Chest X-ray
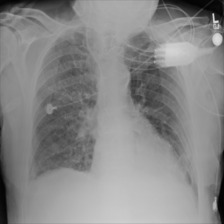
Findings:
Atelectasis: negative
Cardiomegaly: negative
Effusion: negative
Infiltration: positive
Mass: negative
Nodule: negative
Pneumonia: negative
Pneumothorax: negative
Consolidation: negative
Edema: negative
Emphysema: negative
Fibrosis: negative
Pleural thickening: negative
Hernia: negative